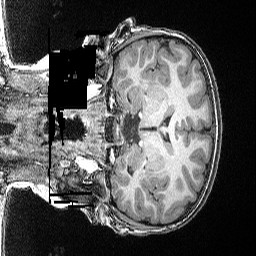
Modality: T1w
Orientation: coronal
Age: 84
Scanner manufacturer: siemens
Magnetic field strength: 3 T
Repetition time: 2.5 s
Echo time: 0.00347 s